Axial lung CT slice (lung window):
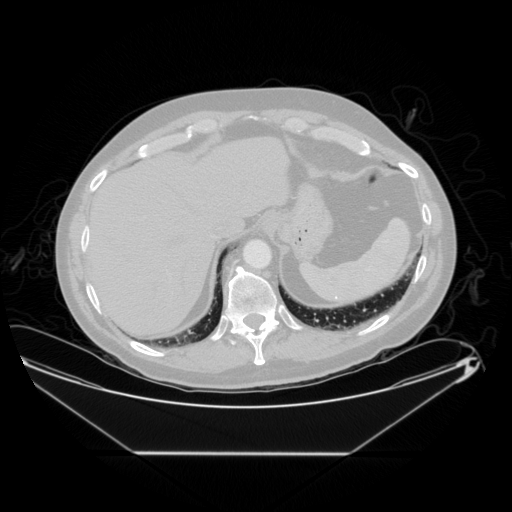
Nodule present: no